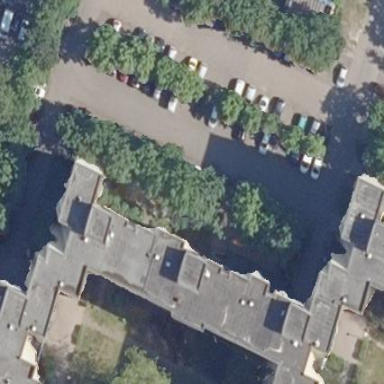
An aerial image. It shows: Apartment building with flat roof.